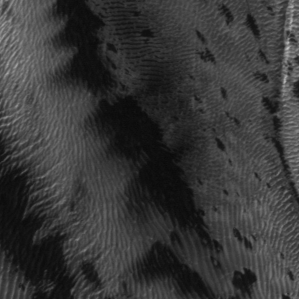
Label: frost